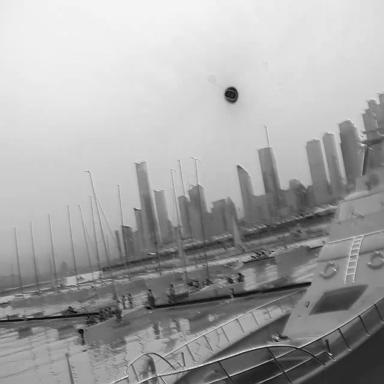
There are ten sailboats in the infrared image.